Question:
I have tried many combinations of things but with no joy.
Here is what i think should work, but I get a blank button:
'''
ImageConverter ic = new ImageConverter();
System.Drawing.Image img = (System.Drawing.Image)ic.ConvertFrom myByteArray);
Bitmap bitmap = new Bitmap(img);
MemoryStream ms = new MemoryStream();
ImageBrush brush = new ImageBrush();
bitmap.Save(ms, ImageFormat.Png);
ms.Position = 0
BitmapImage bi = new BitmapImage();
bi.BeginInit();
bi.CreateOptions = BitmapCreateOptions.None;
bi.CacheOption = BitmapCacheOption.OnLoad;
bi.StreamSource = ms;
bi.EndInit();
brush.ImageSource = bi;
button.Background = brush;
'''
Any suggestions welcome... this has to be done in the code behind also.
# EDIT:
Sorry, just to add that I am using WPF, MVVM approach.
This code works on one dialog window but on another:
So I open a dialog window from the main window and then open another dialog window, this code shows the image on the buttons fine... however when i open a 3rd dialog window, and try the same code, the buttons are blank...
'''
_stockButtons[i].Width = 100;
_stockButtons[i].Height = 100;
ImageBrush brush2 = new ImageBrush();
BitmapImage bitmap2 = new BitmapImage();
bitmap2.BeginInit();
bitmap2.UriSource = new Uri(@"C:\Users\Kevin\Pictures\test.jpg");
bitmap2.EndInit();
brush2.ImageSource = bitmap2;
_stockButtons[i].Background = brush2;
'''
If I use the above code to load the images into the buttons on the initial load of the window, the images are displayed OK... The issue seems to be when I select a button on the left column, then I display an amount (1 or more) of buttons for the items related to the clicked department. The image seems to be lost somewhere or not being pulled in correctly? Does that makes sense?
## XAML:
'''
<Window x:Class="Views.WindowsViews.SelectStockDialogWindow"
xmlns="http://schemas.microsoft.com/winfx/2006/xaml/presentation"
xmlns:x="http://schemas.microsoft.com/winfx/2006/xaml"
xmlns:ViewModel="clr-namespace:ViewModels;assembly=ViewModels"
xmlns:d="http://schemas.microsoft.com/expression/blend/2008"
xmlns:dxc="http://schemas.devexpress.com/winfx/2008/xaml/core"
xmlns:dxd="http://schemas.devexpress.com/winfx/2008/xaml/docking"
xmlns:i="clr-namespace:System.Windows.Interactivity;assembly=System.Windows.Interactivity"
xmlns:Support="clr-namespace:Support;assembly=Support"
xmlns:theme="clr-namespace:Microsoft.Windows.Themes;assembly=PresentationFramework.Royale"
xmlns:mc="http://schemas.openxmlformats.org/markup-compatibility/2006" Title="Select stock item"
mc:Ignorable="d" WindowStartupLocation="CenterScreen" Width="585" Height="600" >
<Window.Resources>
<ResourceDictionary>
<ResourceDictionary.MergedDictionaries>
<ResourceDictionary Source="/Views;component/Styles/Brushes.xaml" />
</ResourceDictionary.MergedDictionaries>
</ResourceDictionary>
</Window.Resources>
<dxd:DockLayoutManager Name="dlSalesScreen">
<dxd:DockLayoutManager.LayoutRoot>
<dxd:LayoutGroup Name="Root" Orientation="Horizontal" AllowSplitters="False">
<dxd:LayoutPanel AllowClose="False" AllowRename="False"
Caption="Departments" HorizontalScrollBarVisibility="Hidden"
CaptionAlignMode="AutoSize"
CaptionImageLocation="BeforeText" ShowPinButton="False" >
<!-- Scrollviewer for department buttons-->
<ScrollViewer x:Name="deptScrollviewer" Grid.Row="0" Grid.Column="0" Width="185" Height="Auto" HorizontalScrollBarVisibility="Hidden" VerticalScrollBarVisibility="Hidden" PanningMode="VerticalOnly">
<ItemsControl ItemsSource="{Binding Departments}">
<ItemsControl.ItemsPanel>
<ItemsPanelTemplate>
<WrapPanel VerticalAlignment="Top" Height="Auto" Orientation="Vertical" />
</ItemsPanelTemplate>
</ItemsControl.ItemsPanel>
</ItemsControl>
</ScrollViewer>
</dxd:LayoutPanel>
<dxd:LayoutPanel AllowClose="False" AllowRename="False"
Caption="Available stock in department" Width="Auto"
CaptionAlignMode="AutoSize"
CaptionImageLocation="BeforeText" ShowPinButton="False">
<Grid>
<Grid.RowDefinitions>
<RowDefinition Height="*" />
<RowDefinition Height="50" />
</Grid.RowDefinitions>
<!-- Scrollviewer for stock buttons-->
<ScrollViewer x:Name="stockScrollViewer" Grid.Row="0" Width="Auto" Height="Auto" HorizontalScrollBarVisibility="Auto" VerticalScrollBarVisibility="Auto" PanningMode="VerticalOnly">
<ItemsControl ItemsSource="{Binding StockItems, UpdateSourceTrigger=PropertyChanged}">
<ItemsControl.ItemsPanel>
<ItemsPanelTemplate>
<WrapPanel VerticalAlignment="Top" HorizontalAlignment="Left" Orientation="Horizontal" Width="400" />
</ItemsPanelTemplate>
</ItemsControl.ItemsPanel>
</ItemsControl>
</ScrollViewer>
<Rectangle Grid.Row="1" Margin="0,0,0,0" Height="Auto" Fill="{StaticResource BottomRectangleGradient}" />
<Grid Name="gridButtonHolder" Grid.Row="2">
<Grid.ColumnDefinitions>
<ColumnDefinition Width="Auto" />
<ColumnDefinition Width="Auto" />
<ColumnDefinition Width="Auto" />
</Grid.ColumnDefinitions>
<GroupBox x:Name="grpStockItem" Grid.Column="0" Header="Selected Item" HorizontalAlignment="Left" Width="200" >
<Label x:Name="lblStockName" Content="{Binding SelectedStockItemLabel}" HorizontalAlignment="Left" />
</GroupBox>
<Button Name="btnSave" Content="Apply" Command="{Binding ConfirmSelectionCommand}" dxc:ThemeManager.ThemeName="Office2007Blue" Grid.Column="1" Width="110" Height="42" Margin="0,8,0,0" />
<Button Name="btnClose" Content="Cancel" dxc:ThemeManager.ThemeName="Office2007Blue" Grid.Column="2" Width="110" Height="42" Margin="0,8,0,0" />
</Grid>
</Grid>
</dxd:LayoutPanel>
</dxd:LayoutGroup>
</dxd:DockLayoutManager.LayoutRoot>
</dxd:DockLayoutManager>
</Window>
'''
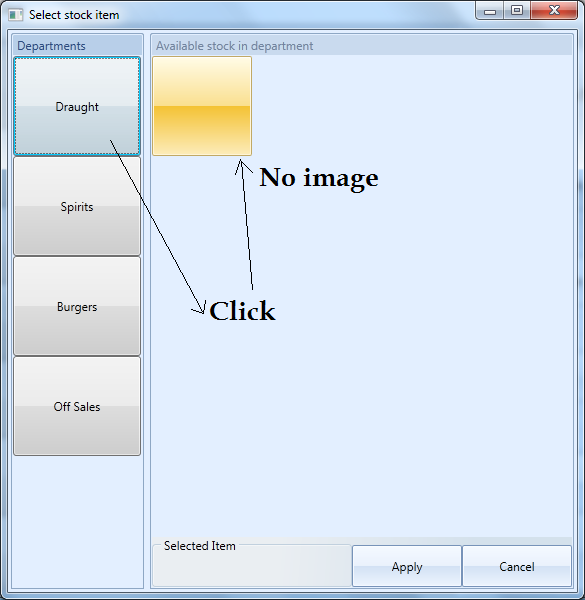
Answer: Try this (without using the WinForms images)
'''
ImageBrush brush;
BitmapImage bi;
using (var ms = new MemoryStream(myByteArray))
{
brush = new ImageBrush();
bi = new BitmapImage();
bi.BeginInit();
bi.CreateOptions = BitmapCreateOptions.None;
bi.CacheOption = BitmapCacheOption.OnLoad;
bi.StreamSource = ms;
bi.EndInit();
}
brush.ImageSource = bi;
button.Background = brush;
'''